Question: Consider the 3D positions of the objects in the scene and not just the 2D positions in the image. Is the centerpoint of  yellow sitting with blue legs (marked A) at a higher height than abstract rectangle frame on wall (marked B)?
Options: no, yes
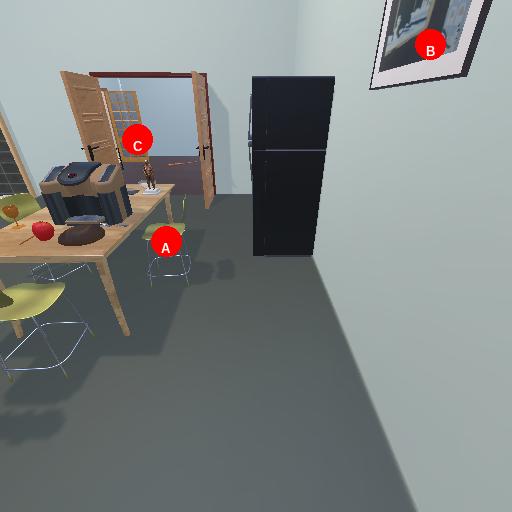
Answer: no